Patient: sex M, age 69
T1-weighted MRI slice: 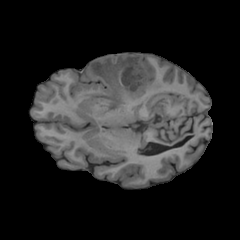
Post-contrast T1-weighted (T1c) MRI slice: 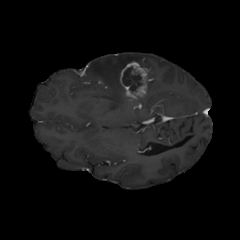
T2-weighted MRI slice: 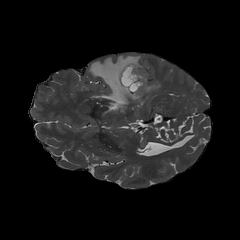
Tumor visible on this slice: yes
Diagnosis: Glioblastoma, IDH-wildtype
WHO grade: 4